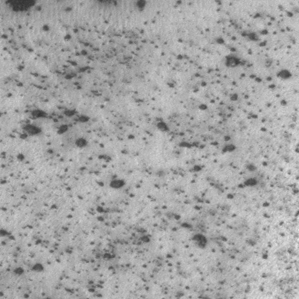
Label: frost